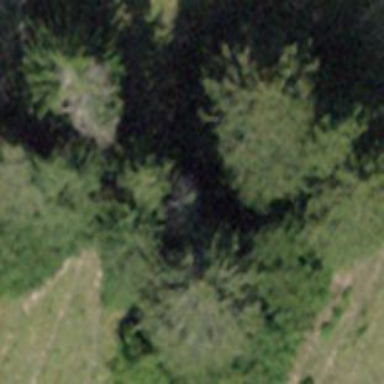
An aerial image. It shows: Forest area.